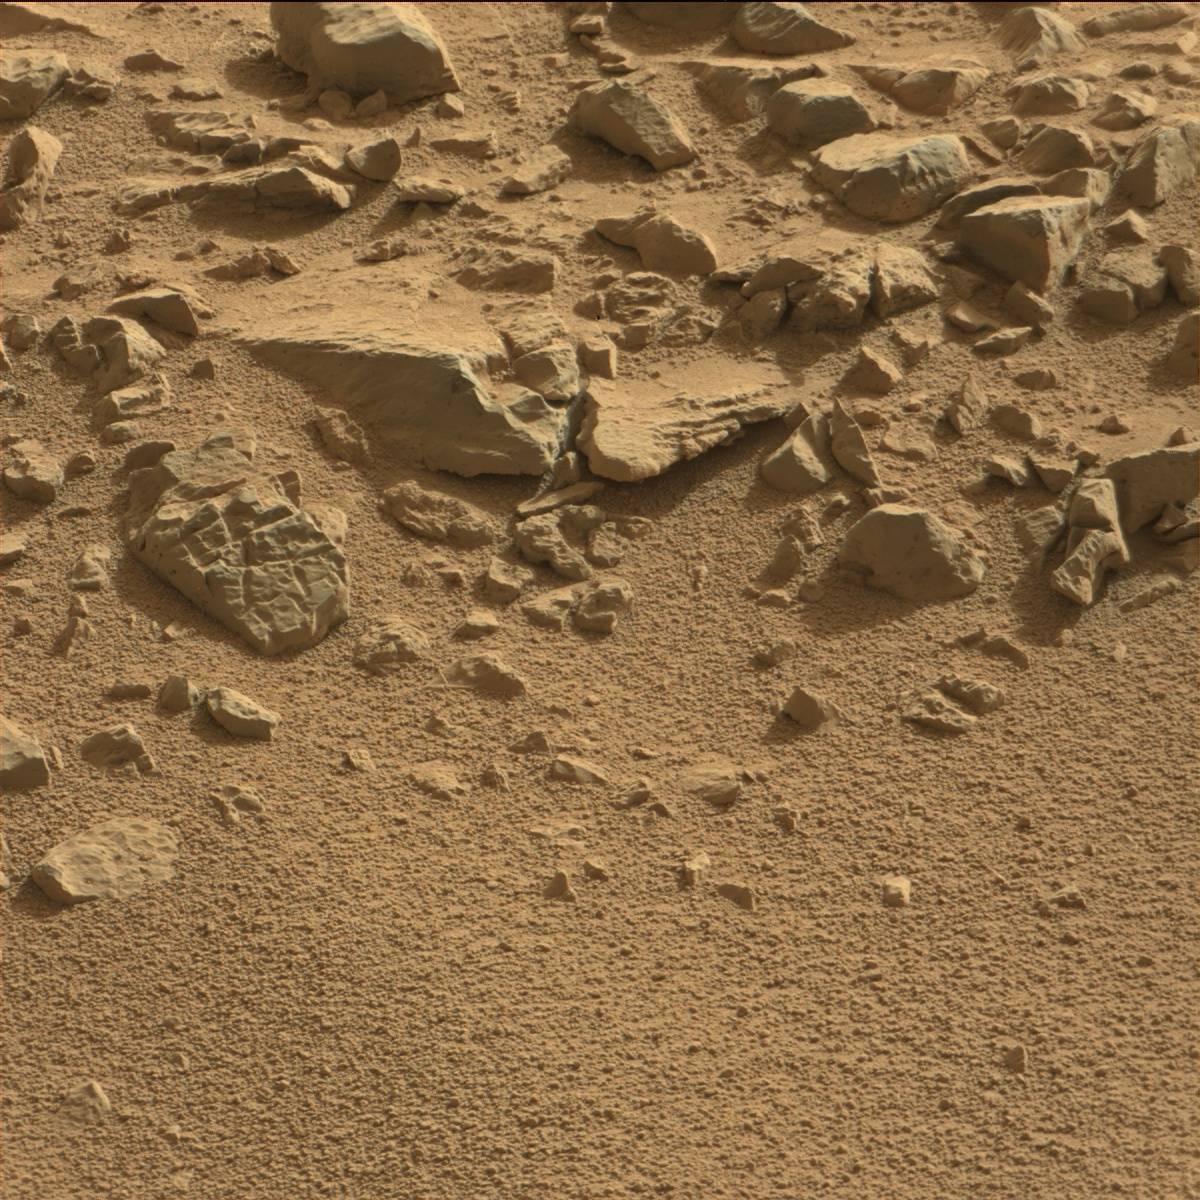
Terrain classes present: Bedrock, Rock, Sand / Soil